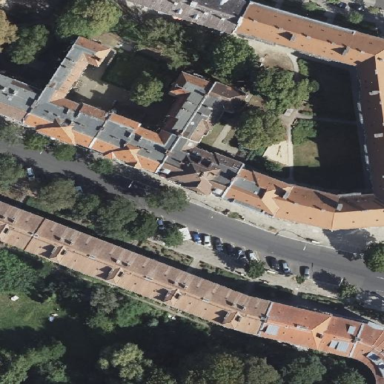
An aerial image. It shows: Hipped-roof building with apartments.